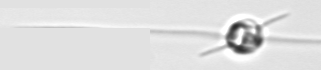
Label: Chaetoceros_danicus